Chest X-ray:
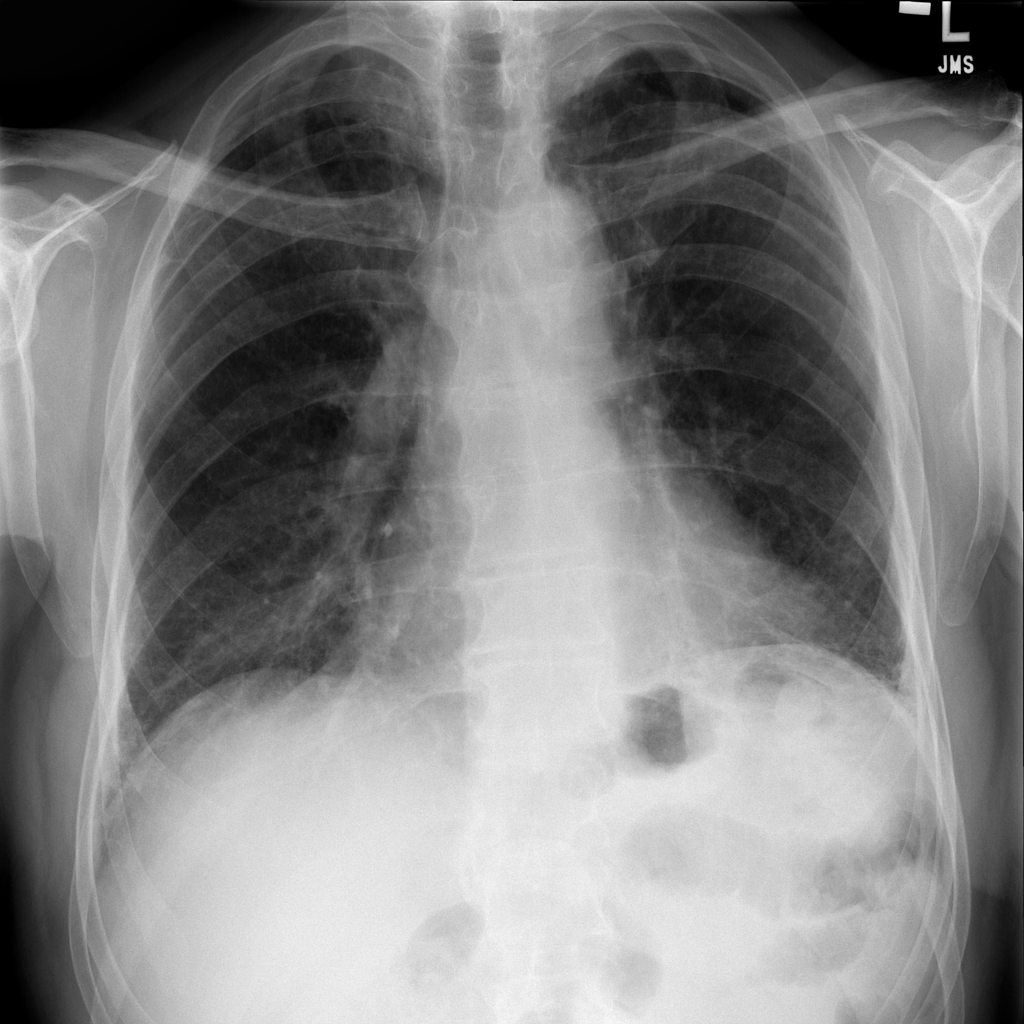
Findings: Fibrosis
No abnormal finding: no